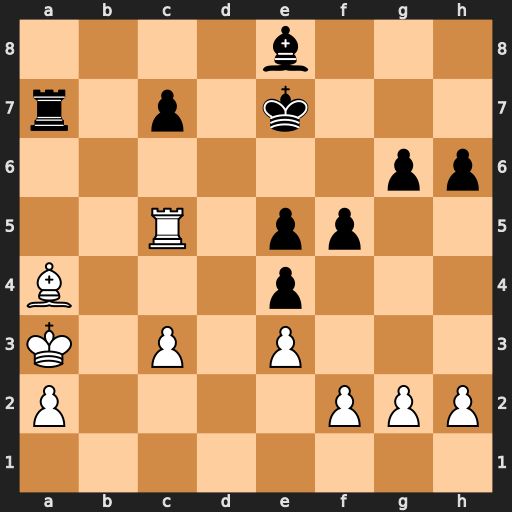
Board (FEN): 4b3/r1p1k3/6pp/2R1pp2/B3p3/K1P1P3/P4PPP/8
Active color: w
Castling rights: -
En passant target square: -
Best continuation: Rxe5+ Kf6 Rxe8